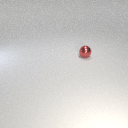
small red metal sphere